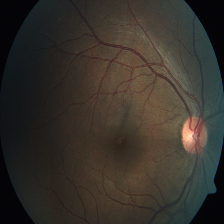
Diabetic retinopathy grade: Severe